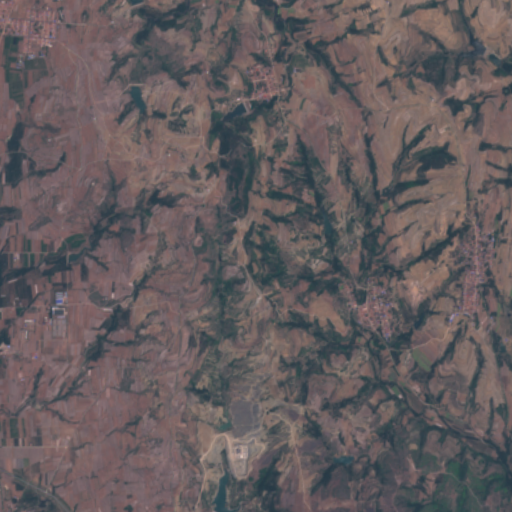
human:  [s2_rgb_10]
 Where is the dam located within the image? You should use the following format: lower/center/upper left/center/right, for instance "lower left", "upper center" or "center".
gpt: The dam is located in the upper left of the image.
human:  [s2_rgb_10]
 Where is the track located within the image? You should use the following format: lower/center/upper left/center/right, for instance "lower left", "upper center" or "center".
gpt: There is no track in the image.